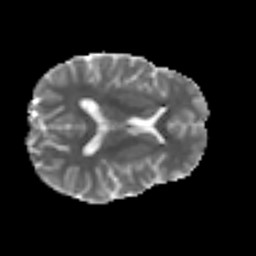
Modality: MD
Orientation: axial
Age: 23
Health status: ill
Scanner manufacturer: philips
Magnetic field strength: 3 T
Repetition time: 9 s
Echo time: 0.127 s